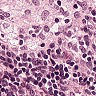
Metastatic tissue present: no